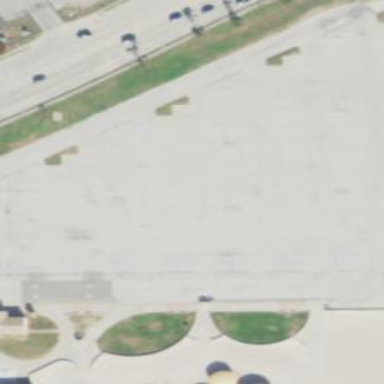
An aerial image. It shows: Parking area with surface.